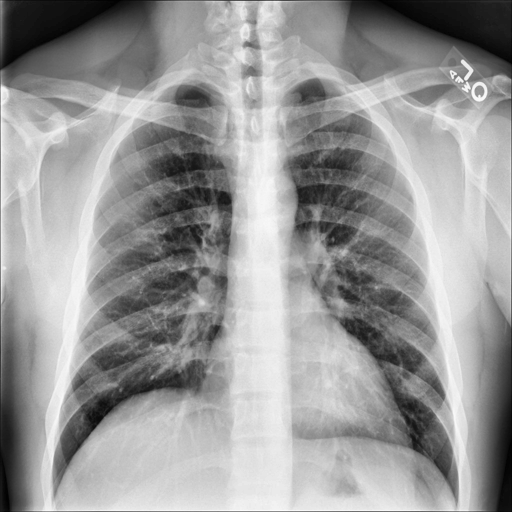
Finding: NORMAL